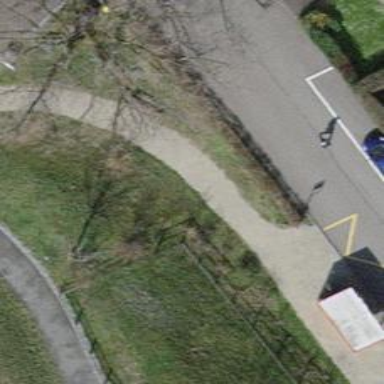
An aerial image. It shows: Post box.